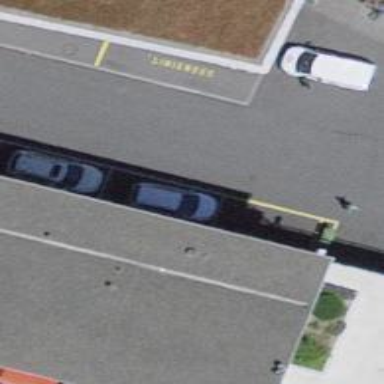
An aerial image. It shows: Car-sharing service available at this location.